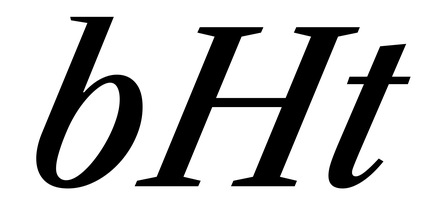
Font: LibreCaslonText-Italic_Medium_Italic